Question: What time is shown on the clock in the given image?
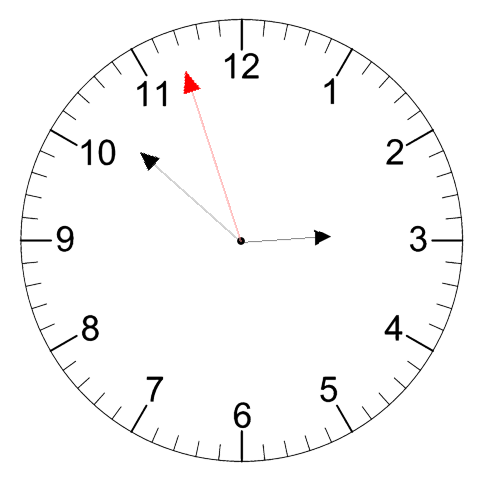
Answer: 02:51:57